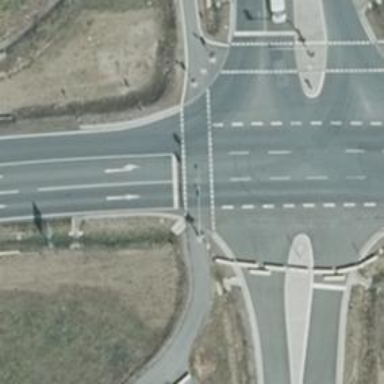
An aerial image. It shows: Road crossing with traffic signals.